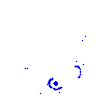
Particle: kaon